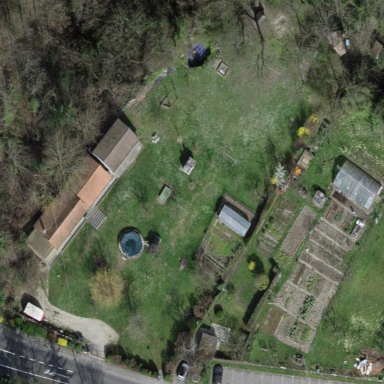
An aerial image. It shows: Garden enclosed by fence.